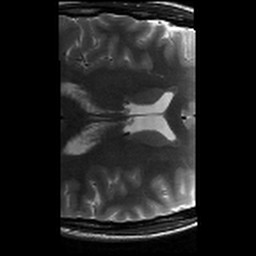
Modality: T2w
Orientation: axial
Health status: healthy
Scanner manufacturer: siemens
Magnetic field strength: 3 T
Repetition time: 8.02 s
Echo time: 0.08 s